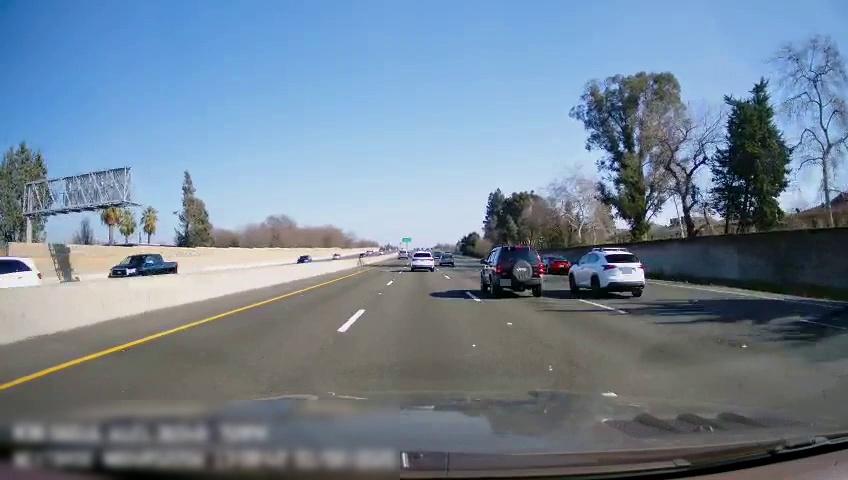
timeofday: Day
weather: Sunny
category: Drivable Space
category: Vehicles | Car
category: Vehicles | Car
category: Vehicles | SUV
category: Vehicles | SUV
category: Vehicles | SUV
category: Vehicles | Truck
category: Vehicles | Car
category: Vehicles | SUV
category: Vehicles | Car
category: Lanes | Current Lane
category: Lanes | Alternate Lane
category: Lanes | Alternate Lane
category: Lanes | Alternate Lane
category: Lanes | Alternate Lane
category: Lanes | Alternate Lane